Interaction volume radius: 5 \u00c5
Interaction volume height: 15 \u00c5
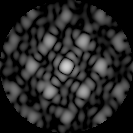
Disorder parameter: 0.3355